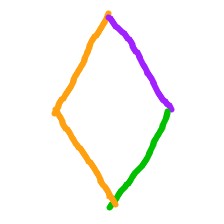
Shape: rhombus